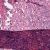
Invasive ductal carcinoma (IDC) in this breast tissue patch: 1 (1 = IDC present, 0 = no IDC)